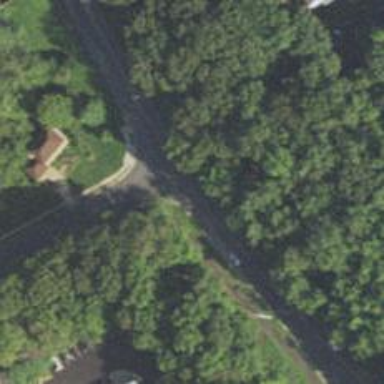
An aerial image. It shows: Asphalt road classified as primary highway.